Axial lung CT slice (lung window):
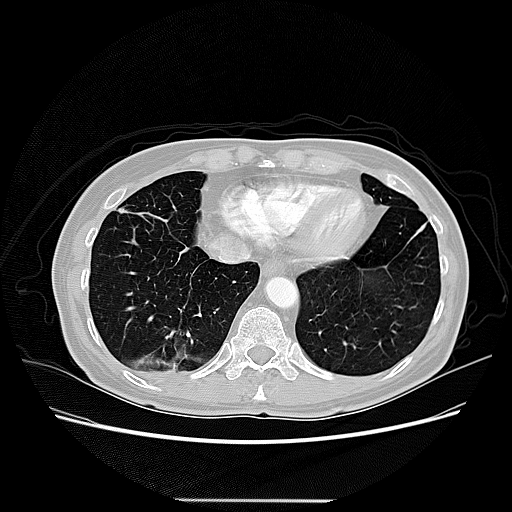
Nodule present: no